Field crop: maize
Growth stage: 2
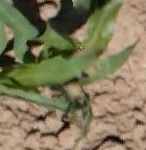
Species: maize